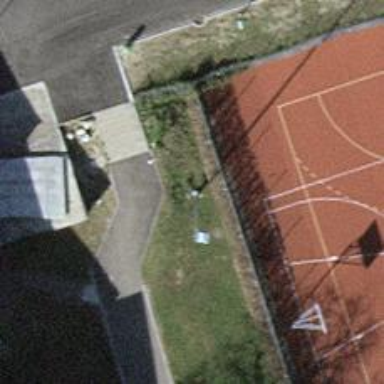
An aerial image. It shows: Floodlight lamp.